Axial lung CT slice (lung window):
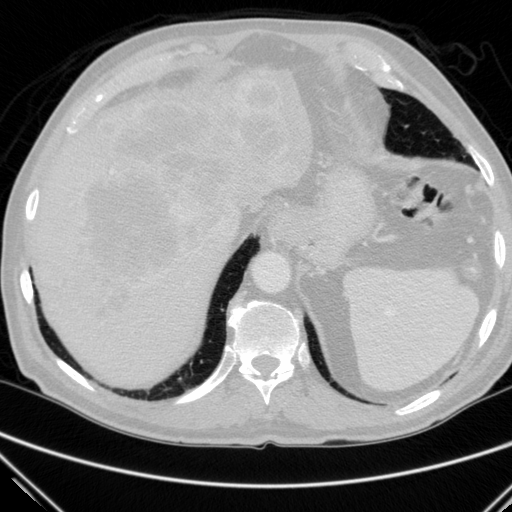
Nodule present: no